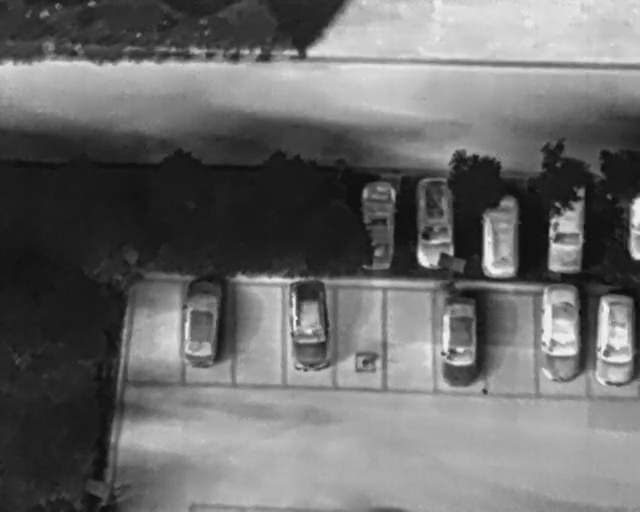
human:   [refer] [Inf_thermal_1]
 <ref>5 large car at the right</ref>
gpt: <box>[[71, 42, 85, 50, 2], [64, 63, 78, 70, 2], [81, 41, 95, 48, 2], [79, 61, 95, 68, 2], [88, 62, 103, 70, 2]]</box>

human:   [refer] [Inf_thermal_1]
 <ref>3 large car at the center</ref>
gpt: <box>[[24, 58, 38, 66, 2], [41, 59, 55, 68, 2], [60, 39, 75, 47, 2]]</box>